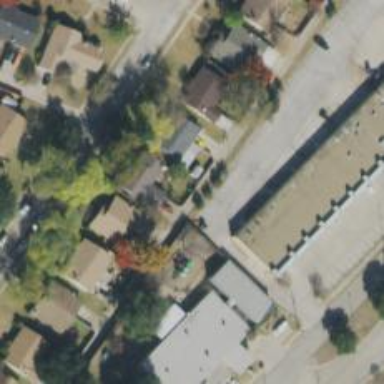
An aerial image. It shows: Alley classified as service road.